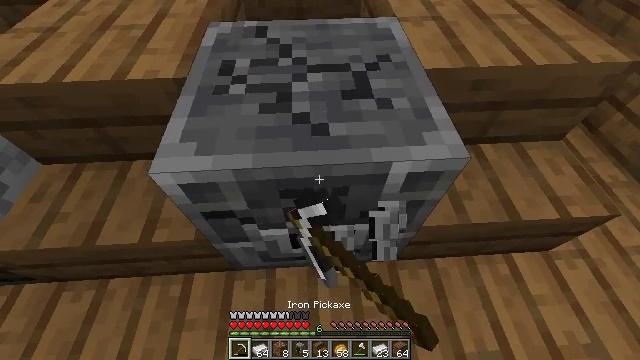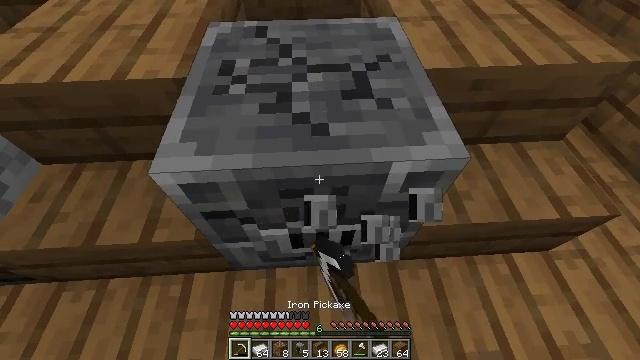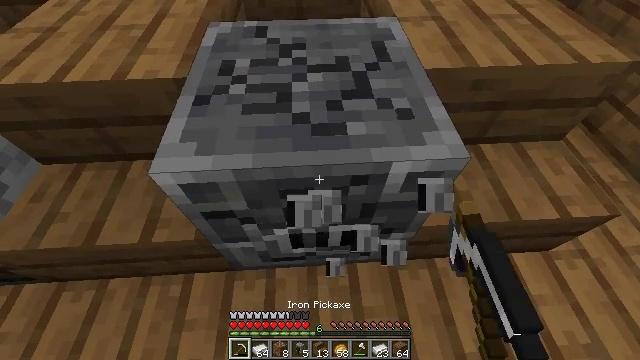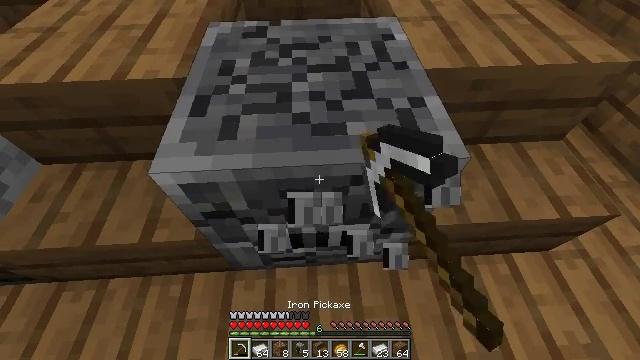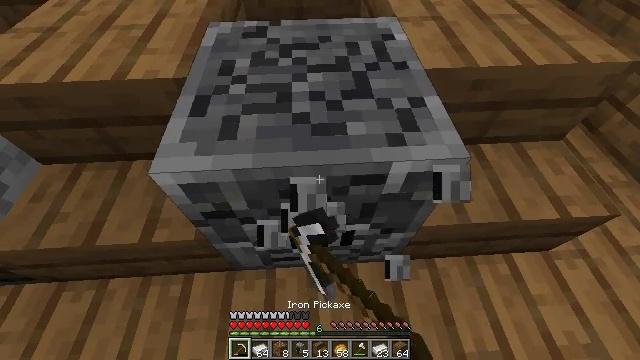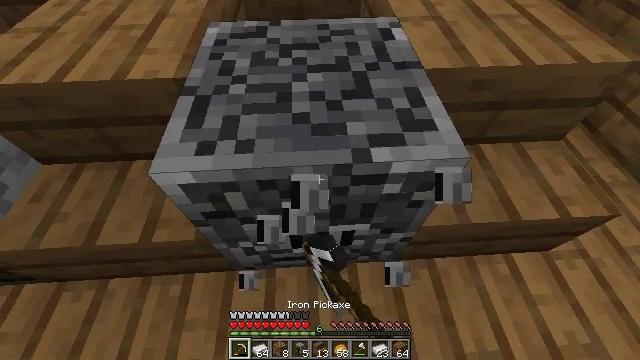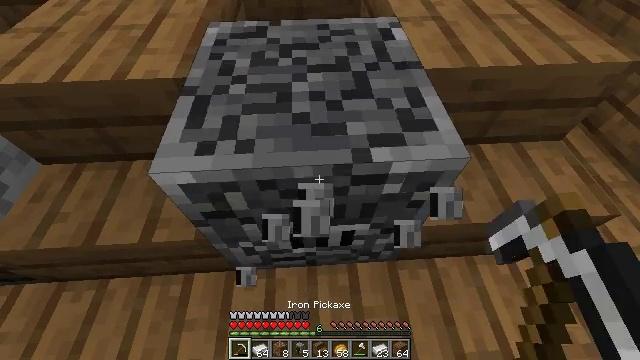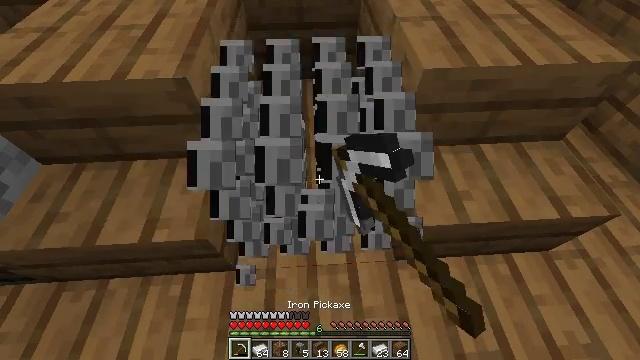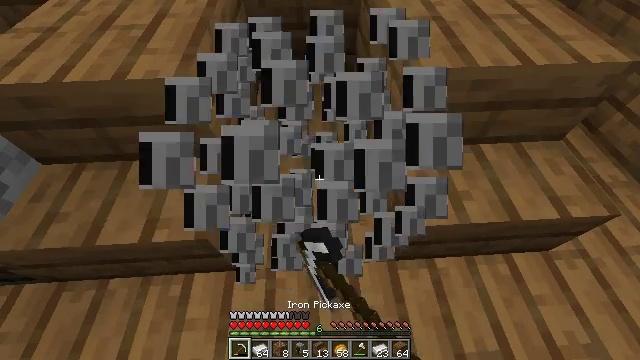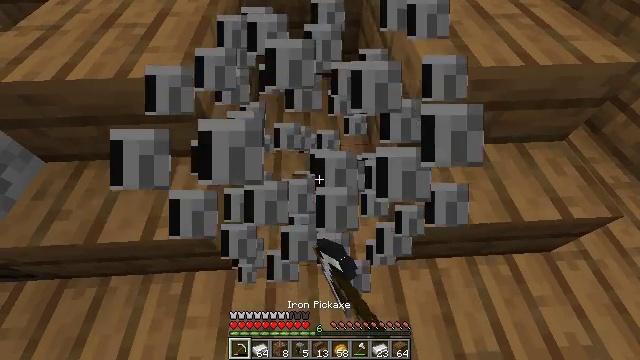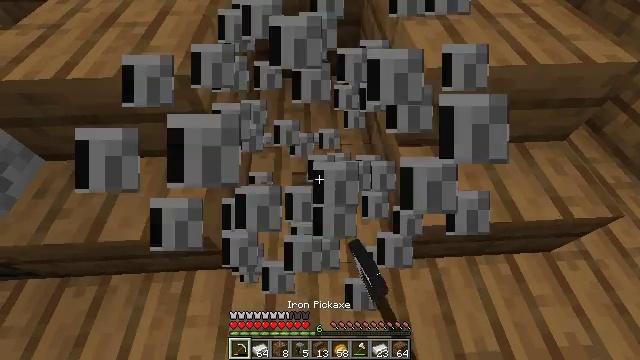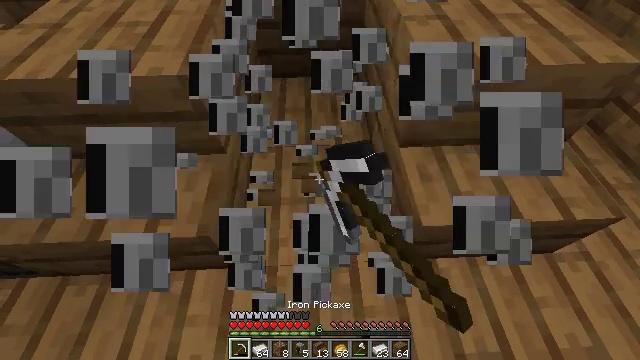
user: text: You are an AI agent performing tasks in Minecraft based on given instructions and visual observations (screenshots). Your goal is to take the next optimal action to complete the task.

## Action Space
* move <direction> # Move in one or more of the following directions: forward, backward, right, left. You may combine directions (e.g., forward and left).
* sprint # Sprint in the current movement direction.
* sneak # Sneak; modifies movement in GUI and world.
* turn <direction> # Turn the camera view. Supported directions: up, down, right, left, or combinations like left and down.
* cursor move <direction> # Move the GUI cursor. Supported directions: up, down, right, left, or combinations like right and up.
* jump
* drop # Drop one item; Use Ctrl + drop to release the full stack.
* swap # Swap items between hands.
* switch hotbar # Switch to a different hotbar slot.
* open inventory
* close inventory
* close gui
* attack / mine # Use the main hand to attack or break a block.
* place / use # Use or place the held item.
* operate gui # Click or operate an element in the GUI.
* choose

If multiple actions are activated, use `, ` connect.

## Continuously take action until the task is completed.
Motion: motion action
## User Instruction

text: Collect the blast furnace by mining it.
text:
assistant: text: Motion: attack / mine
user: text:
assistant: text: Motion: attack / mine
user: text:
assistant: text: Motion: attack / mine
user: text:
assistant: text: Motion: attack / mine
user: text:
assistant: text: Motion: attack / mine
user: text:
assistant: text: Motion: attack / mine
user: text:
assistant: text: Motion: attack / mine
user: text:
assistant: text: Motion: attack / mine
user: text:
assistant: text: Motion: attack / mine
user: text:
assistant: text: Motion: attack / mine
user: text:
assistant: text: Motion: no_op
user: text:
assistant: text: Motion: no_op